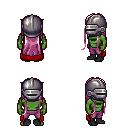
a pixel art fantasy rpg character, male body template, orc, green skin, red cape, magenta pants, pink extra-long hairstyle, metal helm, black shoes, four views (front, back, left, right), 2x2 character sprite sheet, small pixel art, hard edges, no anti-aliasing